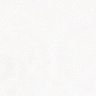
Metastatic tissue present: yes